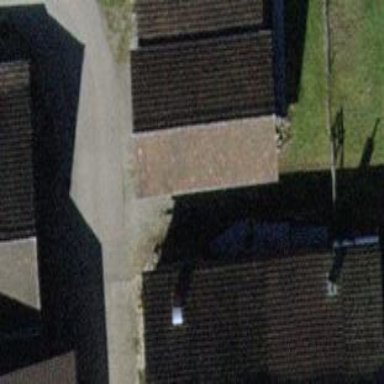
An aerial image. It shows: Farm auxiliary building with gabled roof.